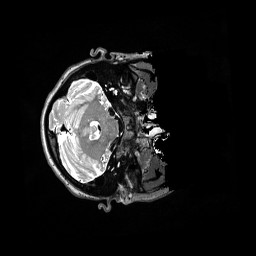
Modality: T2w
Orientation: axial
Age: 23
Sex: female
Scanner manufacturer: siemens
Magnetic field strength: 3 T
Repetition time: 3.2 s
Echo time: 0.562 s